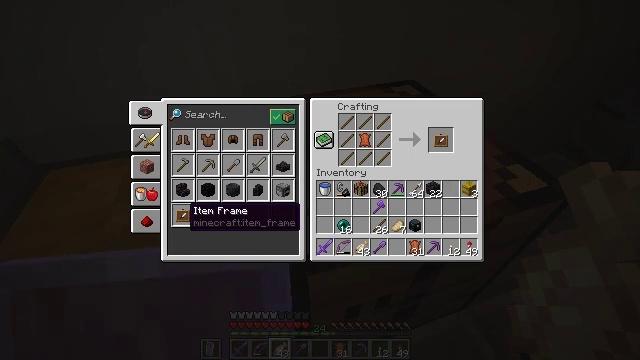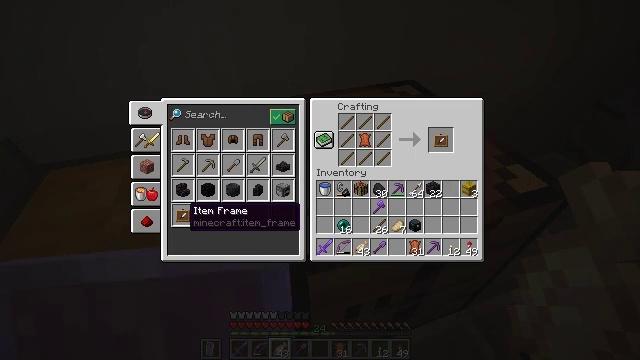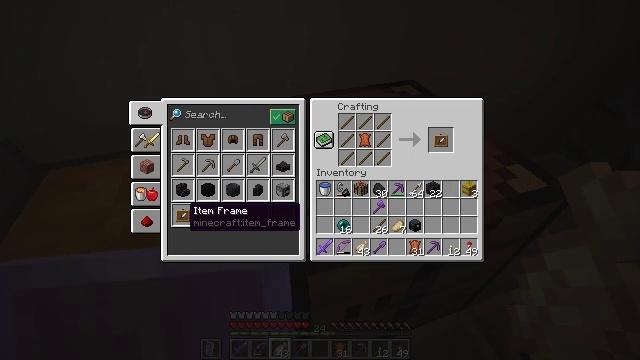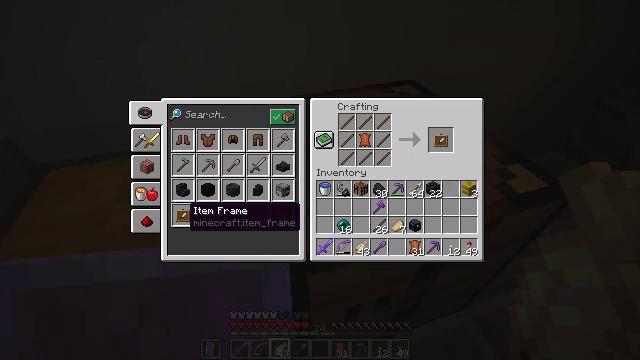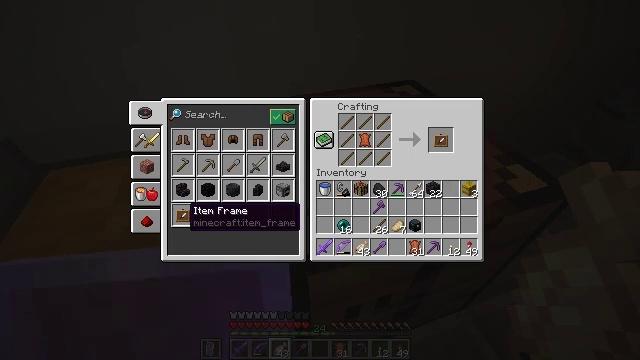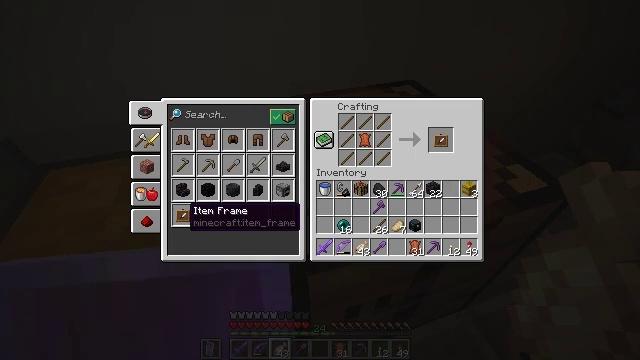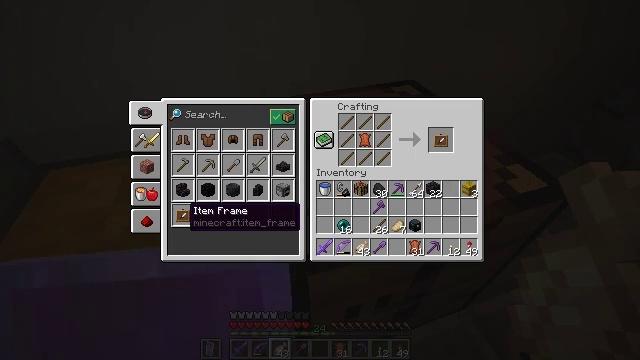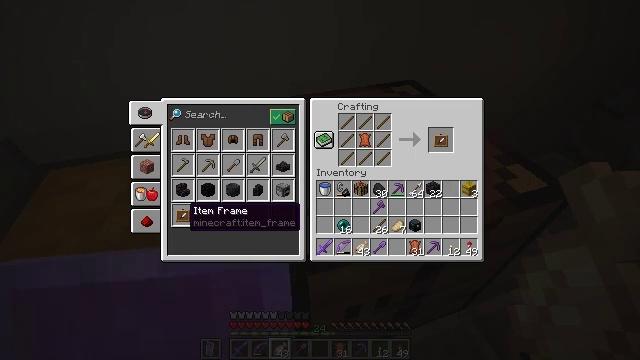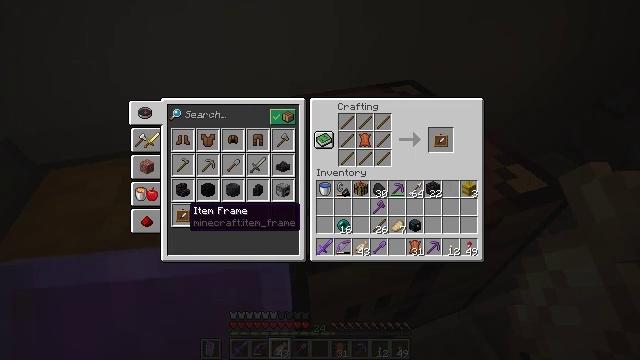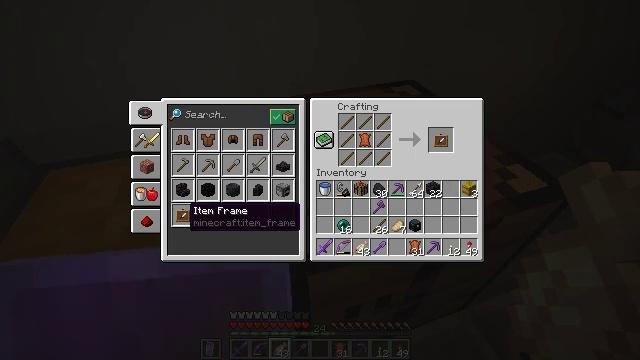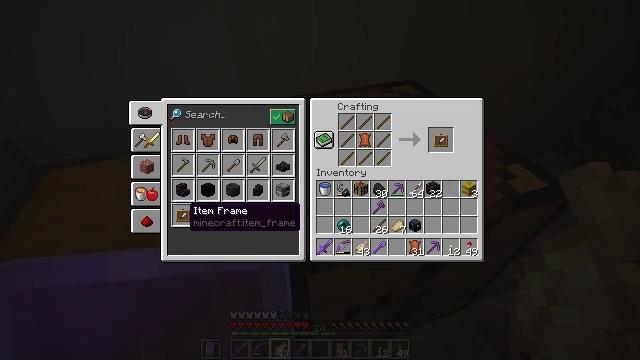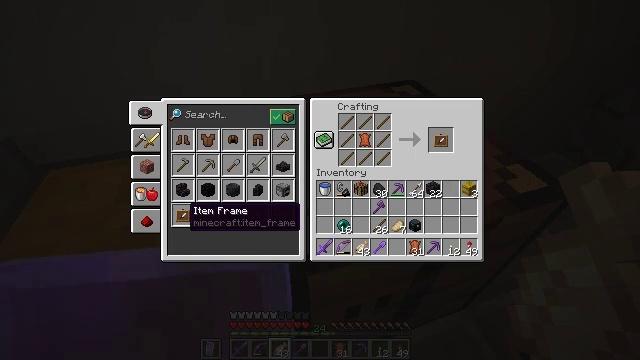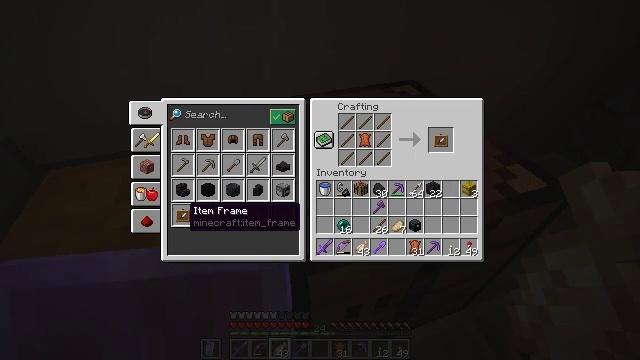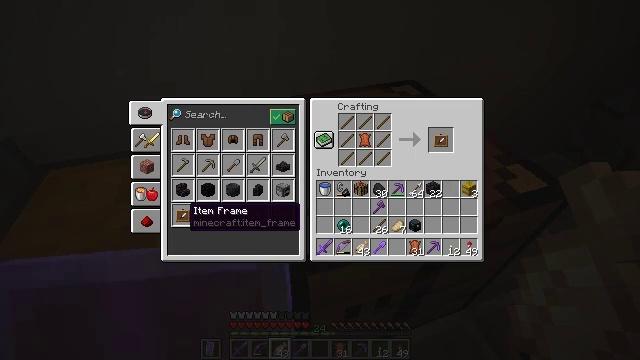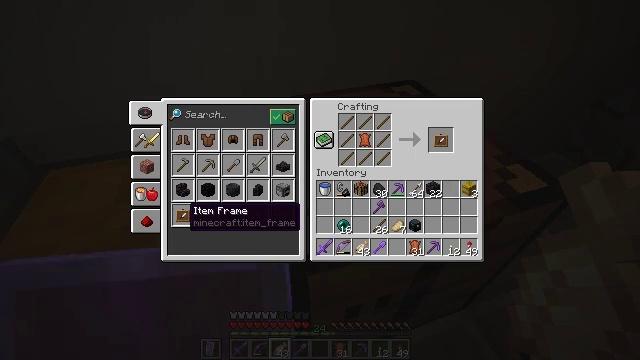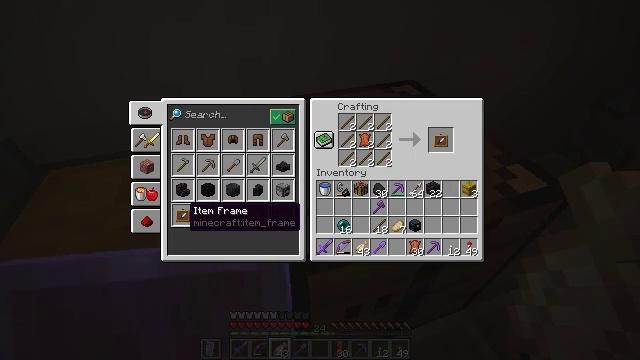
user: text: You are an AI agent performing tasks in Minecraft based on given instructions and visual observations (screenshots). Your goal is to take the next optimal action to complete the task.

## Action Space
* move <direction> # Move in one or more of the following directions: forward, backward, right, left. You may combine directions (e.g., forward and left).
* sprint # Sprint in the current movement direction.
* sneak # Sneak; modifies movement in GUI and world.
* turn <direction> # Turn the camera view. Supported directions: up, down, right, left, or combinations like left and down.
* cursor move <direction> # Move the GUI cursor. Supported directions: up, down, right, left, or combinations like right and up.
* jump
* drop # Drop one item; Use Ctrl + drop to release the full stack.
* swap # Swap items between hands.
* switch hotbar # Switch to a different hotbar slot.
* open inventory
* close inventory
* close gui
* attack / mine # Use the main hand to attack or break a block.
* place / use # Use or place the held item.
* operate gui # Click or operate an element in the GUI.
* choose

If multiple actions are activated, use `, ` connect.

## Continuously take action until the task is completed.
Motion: motion action
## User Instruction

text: Make an item frame in the crafting table.
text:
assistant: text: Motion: no_op
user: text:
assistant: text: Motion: no_op
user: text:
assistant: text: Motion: no_op
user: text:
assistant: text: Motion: no_op
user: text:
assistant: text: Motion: no_op
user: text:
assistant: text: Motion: no_op
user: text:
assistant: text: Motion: no_op
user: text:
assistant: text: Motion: no_op
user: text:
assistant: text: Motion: attack / mine
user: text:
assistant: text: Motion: attack / mine
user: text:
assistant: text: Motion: attack / mine
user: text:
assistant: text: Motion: no_op
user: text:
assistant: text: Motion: attack / mine
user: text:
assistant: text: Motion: attack / mine
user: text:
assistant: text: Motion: attack / mine
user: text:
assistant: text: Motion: no_op
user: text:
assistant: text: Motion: no_op
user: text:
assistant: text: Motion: no_op
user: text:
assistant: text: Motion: no_op
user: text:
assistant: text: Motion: no_op
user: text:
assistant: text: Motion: no_op
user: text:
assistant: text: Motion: no_op
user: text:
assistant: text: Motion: no_op
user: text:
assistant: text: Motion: attack / mine
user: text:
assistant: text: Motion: attack / mine
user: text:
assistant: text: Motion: attack / mine
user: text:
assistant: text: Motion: no_op
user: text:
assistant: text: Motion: no_op
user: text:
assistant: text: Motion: no_op
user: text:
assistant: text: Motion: no_op